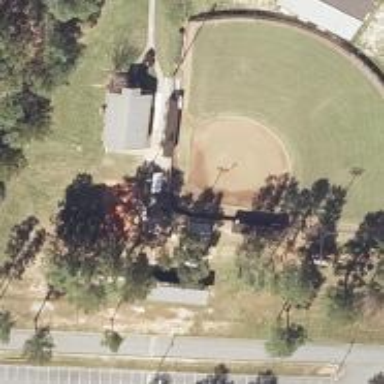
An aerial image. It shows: Softball pitch for leisure and sport activities.